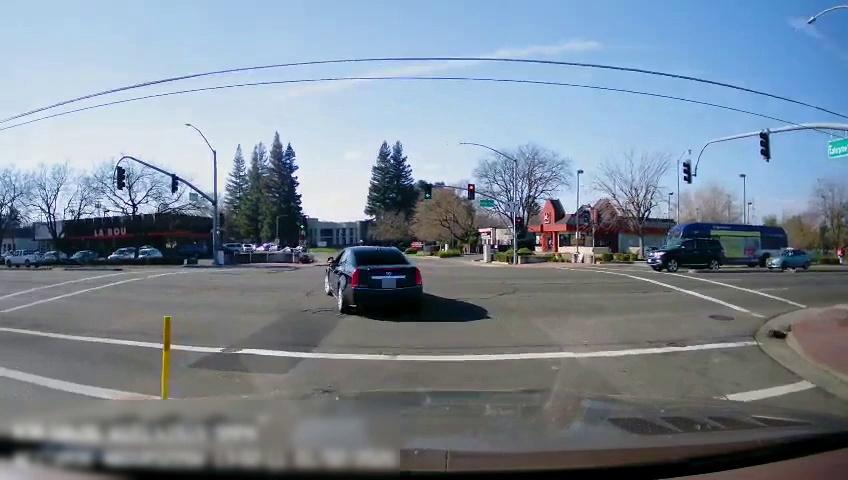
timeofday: Day
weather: Sunny
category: Drivable Space
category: Vehicles | SUV
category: Vehicles | Car
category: Vehicles | Truck
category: Vehicles | Car
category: Vehicles | Bus
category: Vehicles | Car
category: Vehicles | Car
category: Vehicles | Car
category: Vehicles | Car
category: Vehicles | Car
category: Traffic | Lights
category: Traffic | Lights
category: Traffic | Lights
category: Traffic | Lights
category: Traffic | Lights
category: Traffic | Lights
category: Traffic | Signs
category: Traffic | Lights
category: Traffic | Lights
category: Traffic | Signs
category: Traffic | Signs